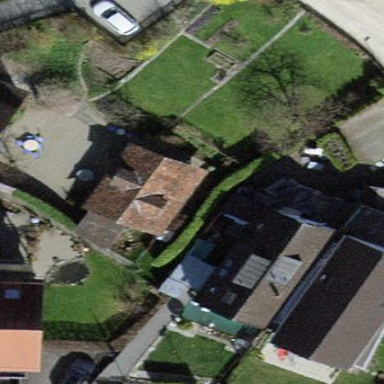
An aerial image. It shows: Shed.